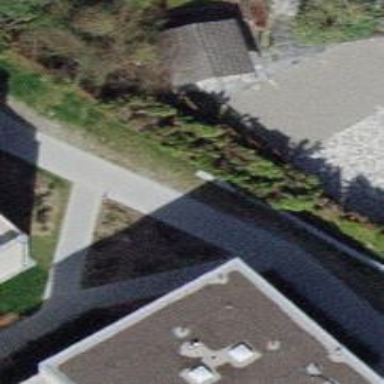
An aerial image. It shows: Path made of paving stones.